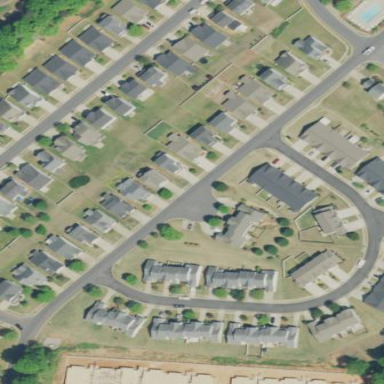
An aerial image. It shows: Sidewalk.